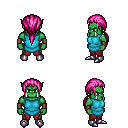
a pixel art fantasy rpg character, male body template, orc, green skin, teal tunic, red pants, pink ponytail hairstyle, leather bracers, metal boots, four views (front, back, left, right), 2x2 character sprite sheet, small pixel art, hard edges, no anti-aliasing